Field crop: maize
Growth stage: 2
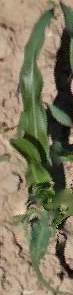
Species: maize